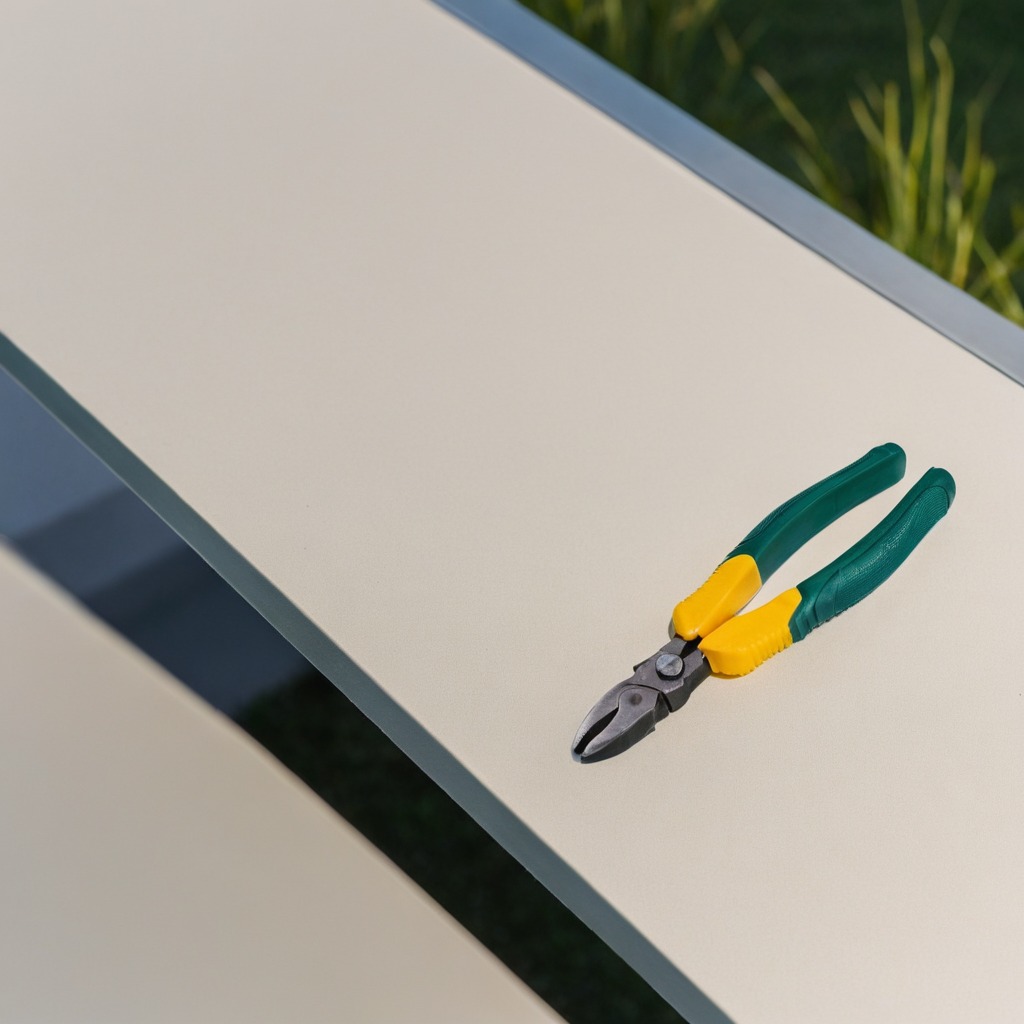
A plier lies on the clean utility table in a temporary outdoor tool station.